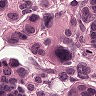
Metastatic tissue present: yes